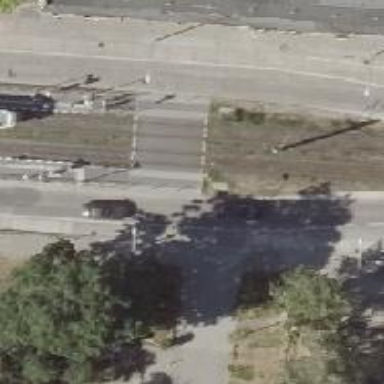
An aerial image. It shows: Uncontrolled tram railway crossing.